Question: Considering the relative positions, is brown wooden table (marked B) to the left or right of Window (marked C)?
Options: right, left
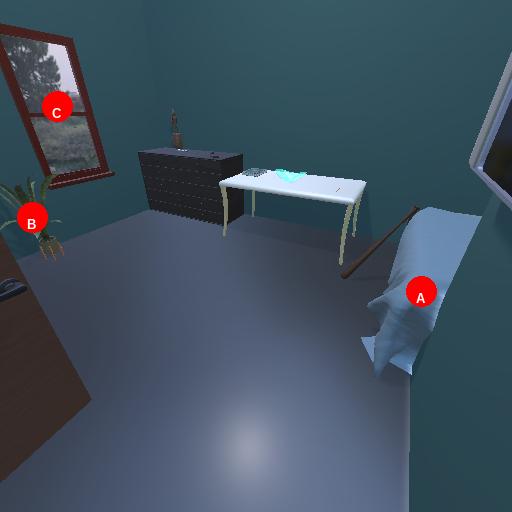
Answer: right